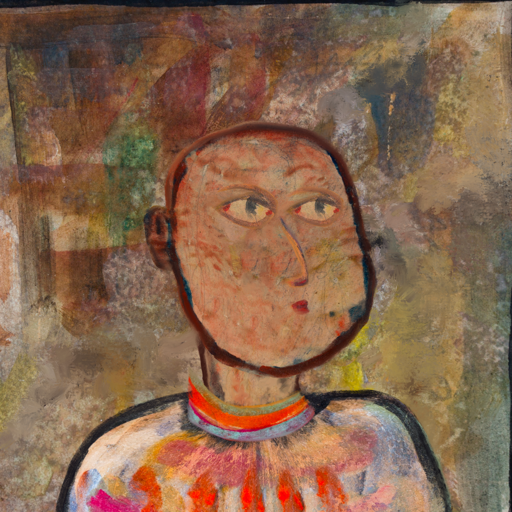
Background: Mosgoul, Head And Neck Side: Orphan, Face Side: GypsyMother, Bust: Childish, Hair Side: Blank, Head Accessory: Blank, Second Necklace: Blank, Necklace: Sisters, Baby: Blank